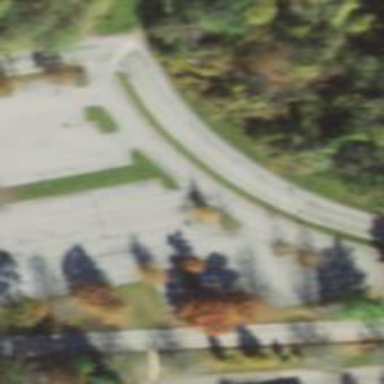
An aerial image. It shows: Parking area with asphalt surface.